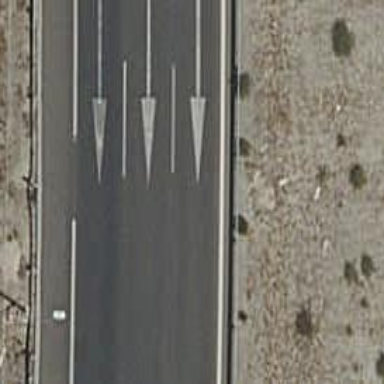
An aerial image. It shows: Motorway link.